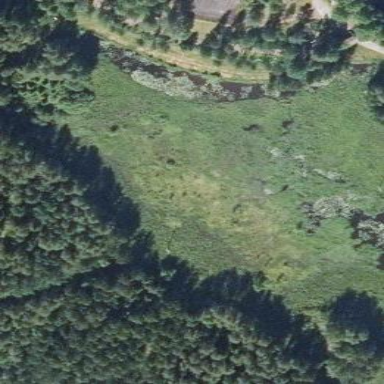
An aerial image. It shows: Reedbed wetland area.